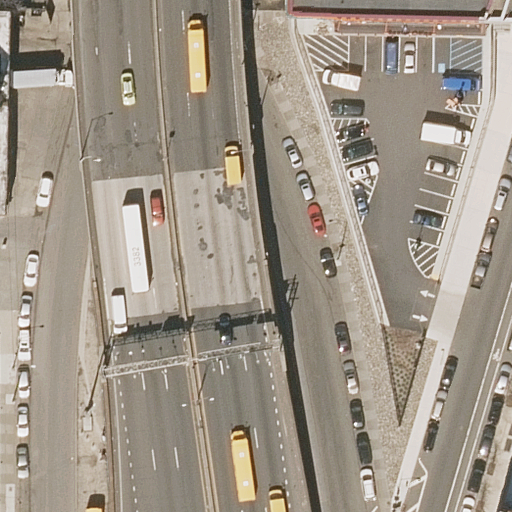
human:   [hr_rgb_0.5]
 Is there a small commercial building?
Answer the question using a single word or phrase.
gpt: no

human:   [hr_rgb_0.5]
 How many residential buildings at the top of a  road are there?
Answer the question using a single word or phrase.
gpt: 2

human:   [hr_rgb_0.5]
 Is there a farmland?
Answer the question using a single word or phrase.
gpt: no

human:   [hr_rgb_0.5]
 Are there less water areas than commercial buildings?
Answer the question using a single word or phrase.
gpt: no

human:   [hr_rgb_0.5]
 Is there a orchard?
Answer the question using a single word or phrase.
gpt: no

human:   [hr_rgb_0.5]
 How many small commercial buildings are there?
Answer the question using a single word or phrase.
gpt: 0

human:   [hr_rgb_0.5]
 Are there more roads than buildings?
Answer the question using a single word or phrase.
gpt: yes

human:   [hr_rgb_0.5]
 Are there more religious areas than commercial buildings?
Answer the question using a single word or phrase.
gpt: no

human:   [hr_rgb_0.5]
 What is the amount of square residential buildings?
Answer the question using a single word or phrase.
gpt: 0

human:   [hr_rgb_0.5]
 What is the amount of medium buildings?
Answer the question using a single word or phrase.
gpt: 0

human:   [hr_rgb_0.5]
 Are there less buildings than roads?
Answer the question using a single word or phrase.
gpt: yes

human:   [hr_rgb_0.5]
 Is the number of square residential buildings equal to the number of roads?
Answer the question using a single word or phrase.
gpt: no

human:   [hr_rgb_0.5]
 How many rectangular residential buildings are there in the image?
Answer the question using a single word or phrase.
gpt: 2

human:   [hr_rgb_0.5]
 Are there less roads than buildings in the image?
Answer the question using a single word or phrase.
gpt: no

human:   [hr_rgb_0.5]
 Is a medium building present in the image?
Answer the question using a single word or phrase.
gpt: no

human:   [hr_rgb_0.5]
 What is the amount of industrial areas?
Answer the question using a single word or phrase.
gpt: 0

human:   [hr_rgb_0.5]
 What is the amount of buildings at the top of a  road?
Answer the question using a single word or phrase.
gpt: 2

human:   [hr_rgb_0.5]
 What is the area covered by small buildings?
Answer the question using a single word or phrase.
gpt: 73m2

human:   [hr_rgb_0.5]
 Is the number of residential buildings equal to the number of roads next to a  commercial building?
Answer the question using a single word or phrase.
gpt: no

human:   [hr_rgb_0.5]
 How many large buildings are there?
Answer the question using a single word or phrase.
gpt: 1

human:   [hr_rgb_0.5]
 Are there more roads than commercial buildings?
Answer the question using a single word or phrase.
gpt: yes

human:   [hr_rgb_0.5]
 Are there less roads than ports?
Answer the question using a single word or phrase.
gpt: no

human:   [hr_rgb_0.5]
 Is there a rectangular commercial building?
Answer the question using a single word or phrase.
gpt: no

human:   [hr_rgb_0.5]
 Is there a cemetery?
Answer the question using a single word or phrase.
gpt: no

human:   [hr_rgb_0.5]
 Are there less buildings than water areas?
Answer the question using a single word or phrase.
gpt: no

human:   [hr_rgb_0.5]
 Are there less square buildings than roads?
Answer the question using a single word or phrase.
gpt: yes

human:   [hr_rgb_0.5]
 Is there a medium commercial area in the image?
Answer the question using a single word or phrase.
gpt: no

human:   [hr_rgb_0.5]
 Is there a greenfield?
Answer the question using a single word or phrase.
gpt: no

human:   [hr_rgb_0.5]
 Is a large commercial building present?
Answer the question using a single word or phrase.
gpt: no

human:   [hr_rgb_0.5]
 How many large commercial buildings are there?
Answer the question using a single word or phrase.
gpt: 0

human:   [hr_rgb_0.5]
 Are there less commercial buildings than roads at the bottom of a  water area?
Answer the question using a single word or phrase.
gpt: no

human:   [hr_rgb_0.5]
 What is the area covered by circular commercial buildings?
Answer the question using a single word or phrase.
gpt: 0m2

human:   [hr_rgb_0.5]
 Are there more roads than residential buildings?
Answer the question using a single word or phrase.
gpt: yes

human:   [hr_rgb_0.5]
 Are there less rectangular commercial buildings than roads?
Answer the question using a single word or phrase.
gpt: yes

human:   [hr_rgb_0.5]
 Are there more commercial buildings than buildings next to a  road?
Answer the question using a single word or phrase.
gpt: no

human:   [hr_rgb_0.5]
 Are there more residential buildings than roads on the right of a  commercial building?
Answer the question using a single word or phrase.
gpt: yes